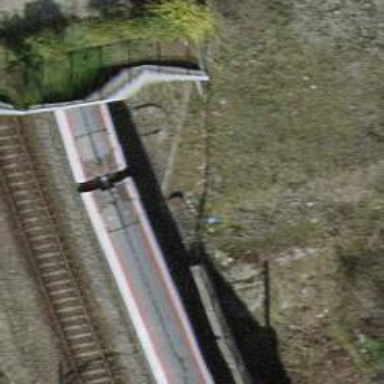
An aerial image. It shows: Railway track with contact lines for electrification.